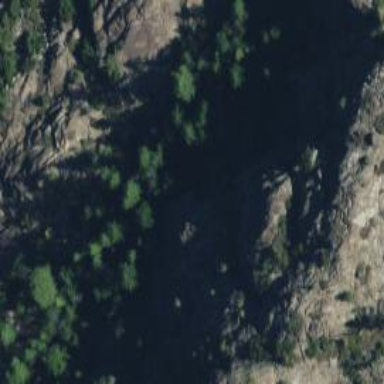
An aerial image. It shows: Climbing crag.